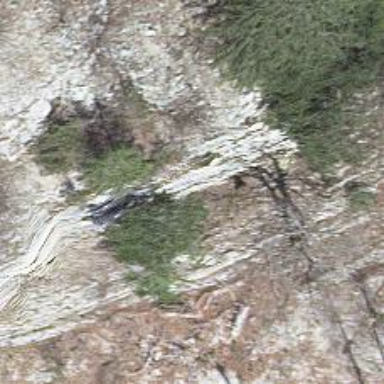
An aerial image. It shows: Cliff in nature.